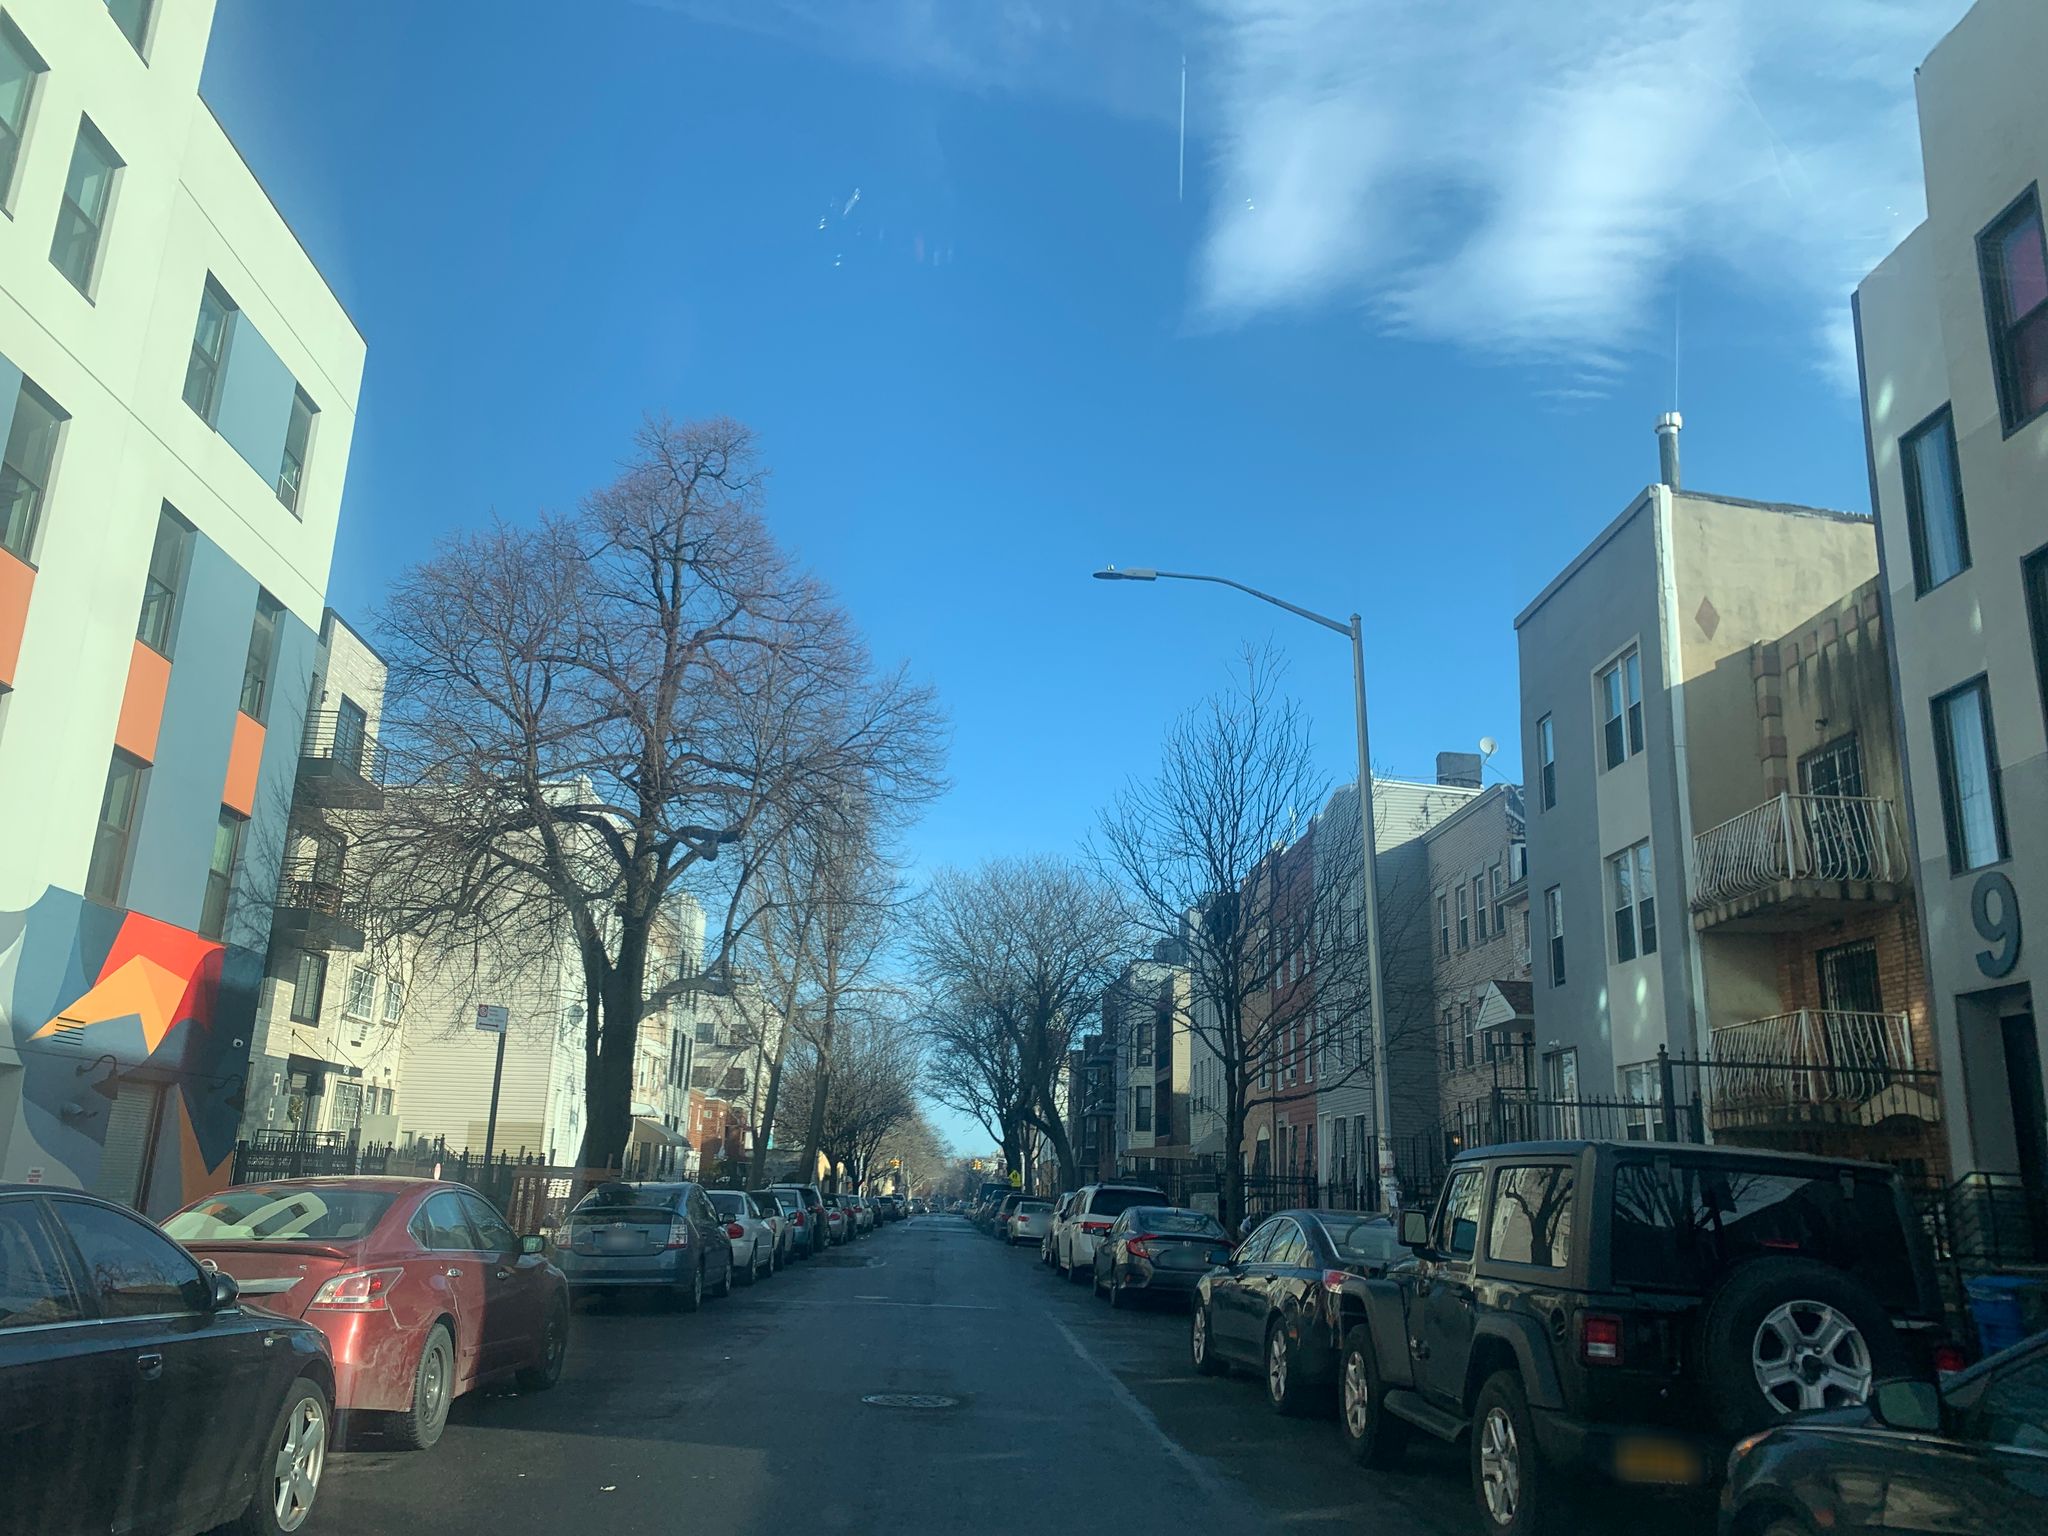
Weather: snowy
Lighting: day
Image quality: good
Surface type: driving surface
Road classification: footway
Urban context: urban centre
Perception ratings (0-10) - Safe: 5.65, Lively: 9.24, Beautiful: 6.71, Boring: 5.04, Depressing: 2.83, Wealthy: 4.35